Question: <URL>
My site contains two container divs. An inner and an outer(which contains the whole site). I am trying to float my sidebar(which is displayed under my content div) to the left of the content div by reducing the width to 710px. however, the outer container is limiting how my sidebar floats left. How do i fix the two containers so my content is still centered and my sidebar is floated left.

# SIDEBAR
'''
*************************************************************************/
#sidebar{
position:relative;
z-index:10;
width:270px;
display:block;
float:left
}
'''
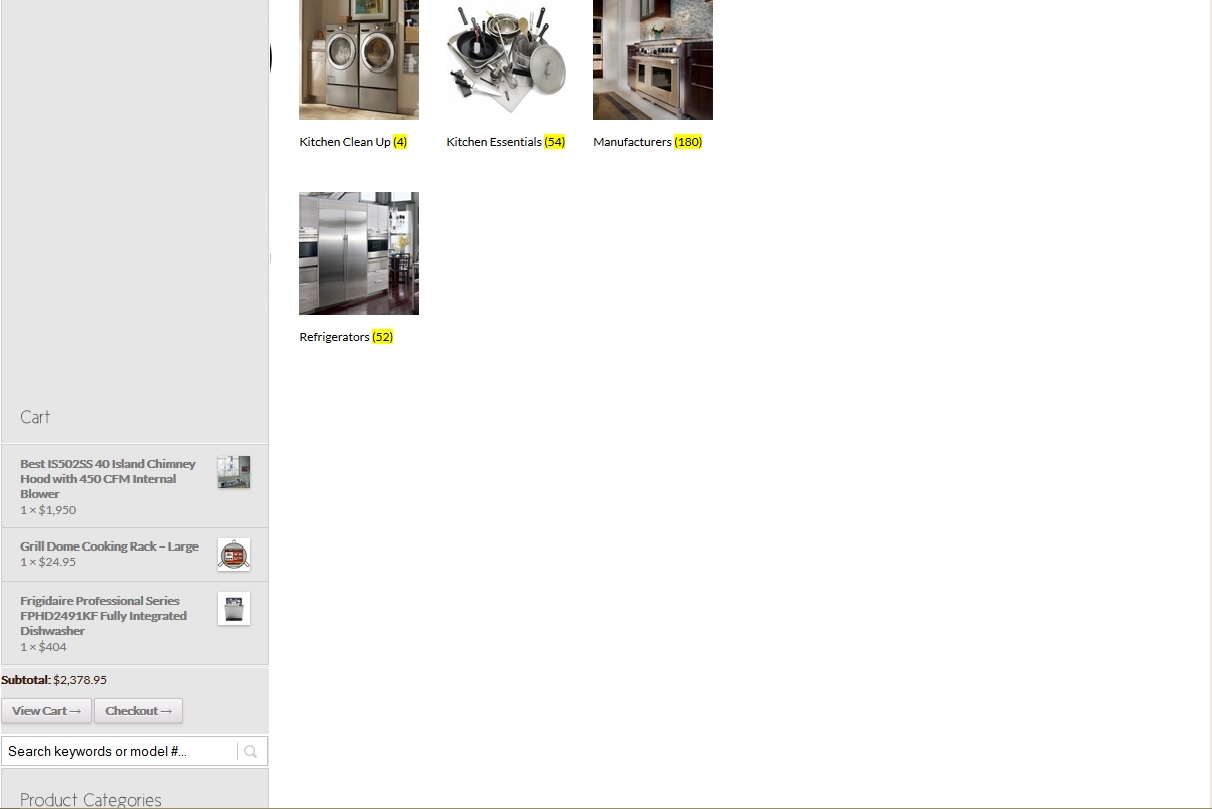
Answer: Give your container this styling:
'''
#container{
display: inline-block;
width: 600px;
overflow: hidden;
}
'''
And give your sidebar this styling:
'''
#sidebar{
float: right;
}
'''
Your sidebar will now align to the right and your container to the left. Do you mean this? I just give the overfow hidden because you have to many colums at the moment.
Picture: <URL>
You can set this styling on the ul [products].
'''
ul.products {
float: left;
width: 700px;
overflow: hidden;
}
'''
You can give this options to the sidebar.
'''
#sidebar{
float: right;
}
'''
Now it should working.